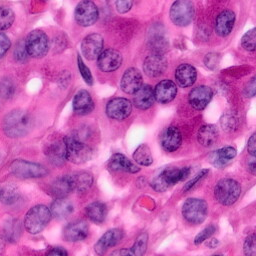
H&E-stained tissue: Pancreatic